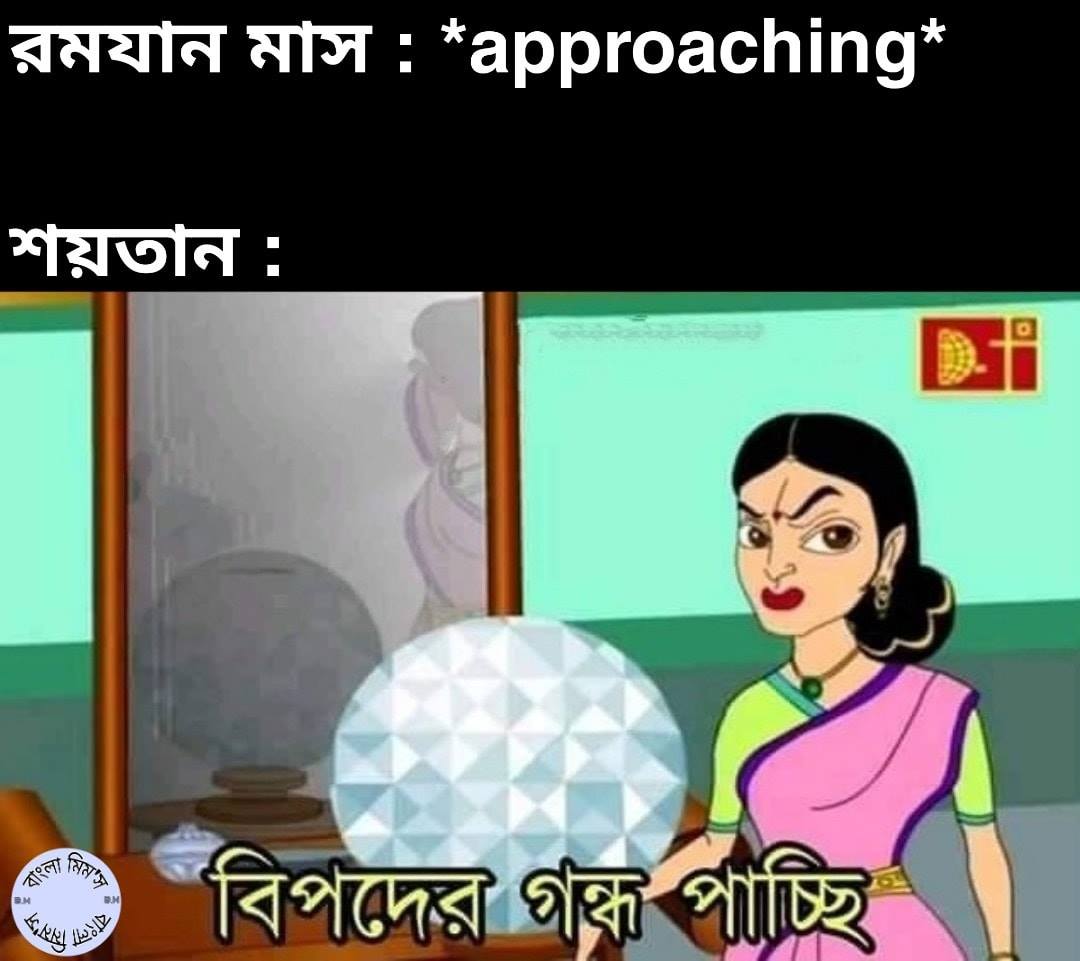
Caption: রমযান মাসঃ   *approaching*   শয়তানঃ     বিপদের গন্ধ পাচ্ছি
Label: non-hate